Field crop: tomato
Growth stage: 1
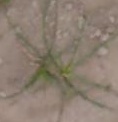
Species: cyperus